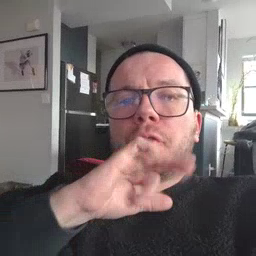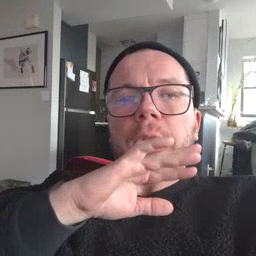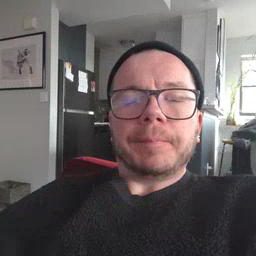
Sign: dirty